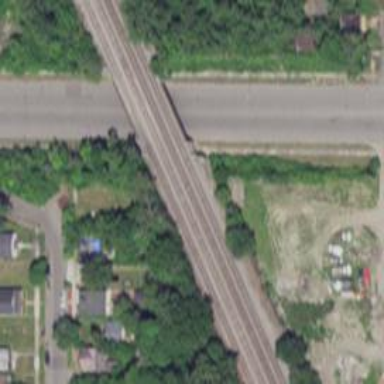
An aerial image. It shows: Abandoned railway.